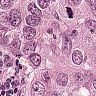
Metastatic tissue present: yes